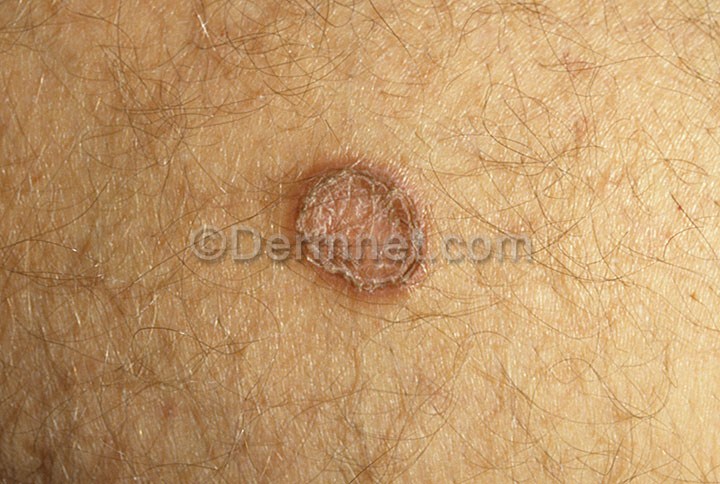
Disease: Seborrheic Keratoses and other Benign Tumors